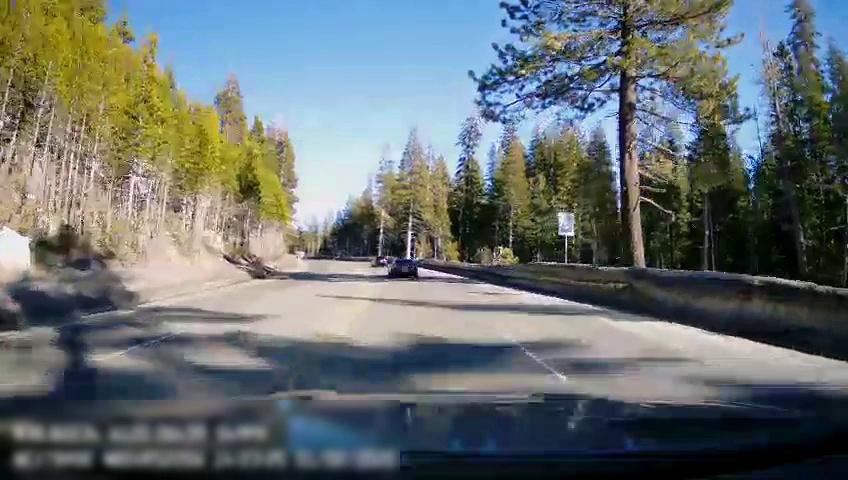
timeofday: Day
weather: Sunny
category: Drivable Space
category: Vehicles | Car
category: Vehicles | Car
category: Lanes | Opposite Lane
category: Lanes | Opposite Lane
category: Lanes | Current Lane
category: Traffic | Signs